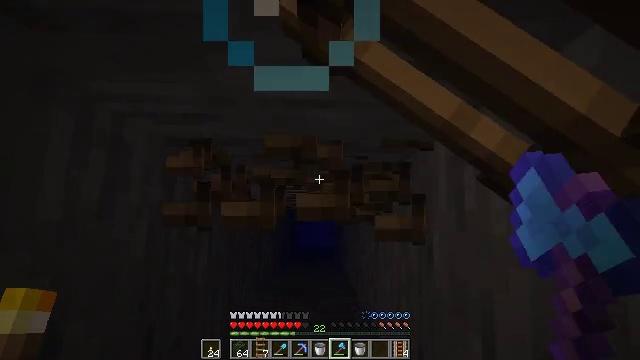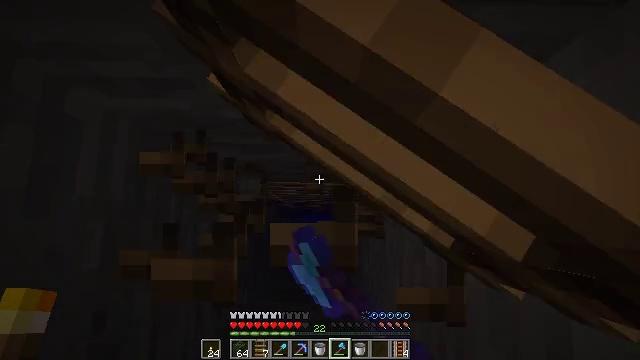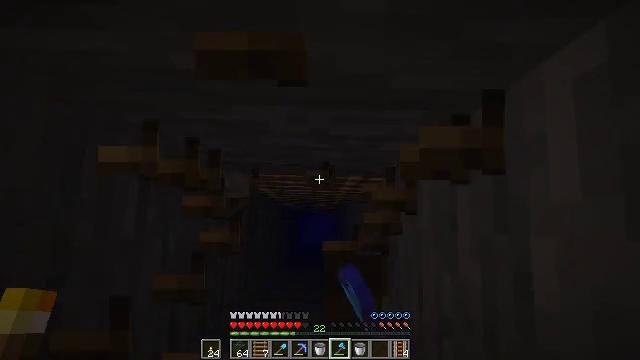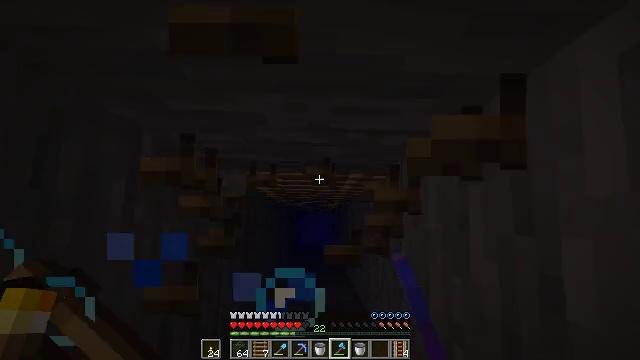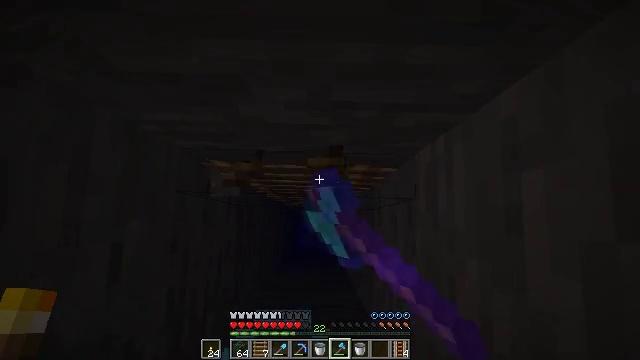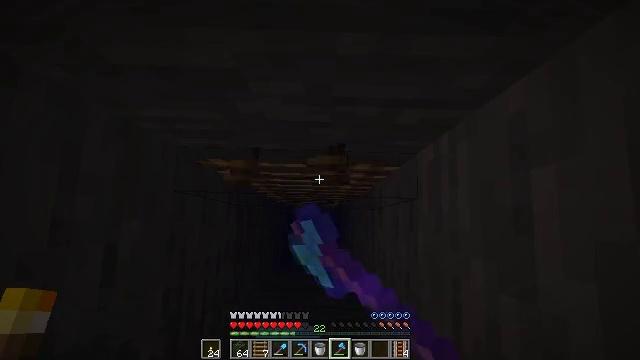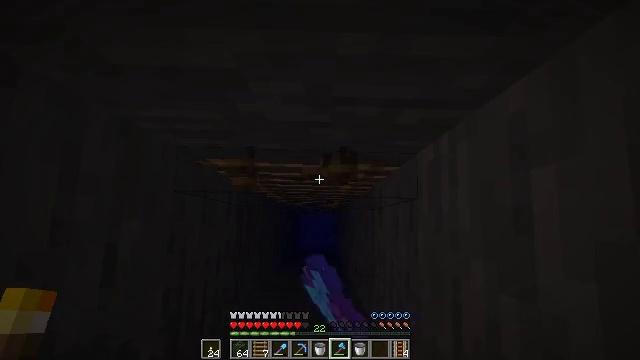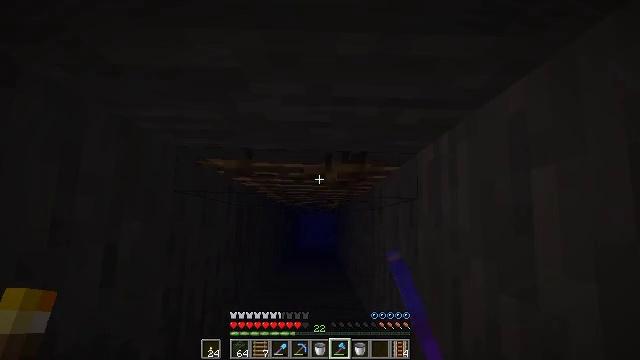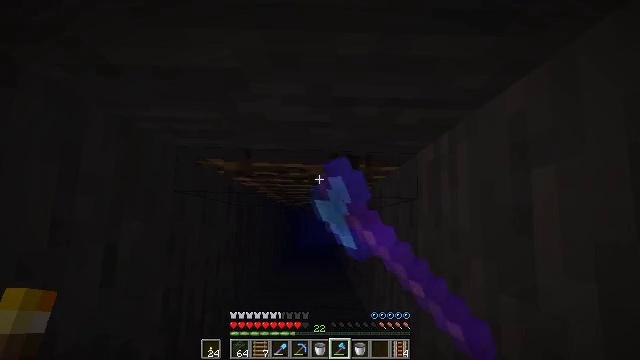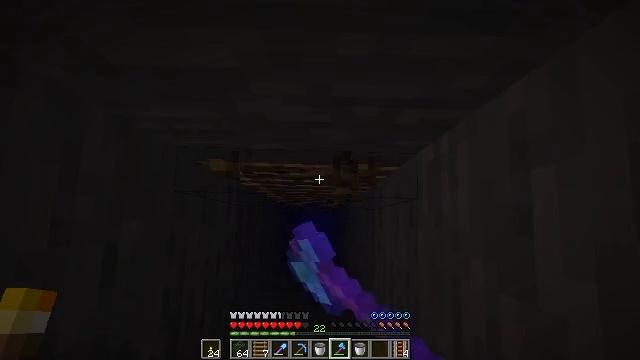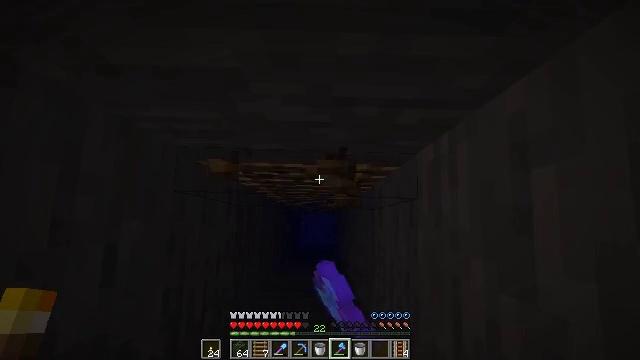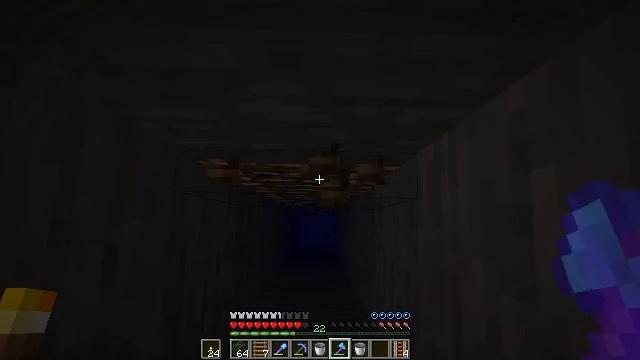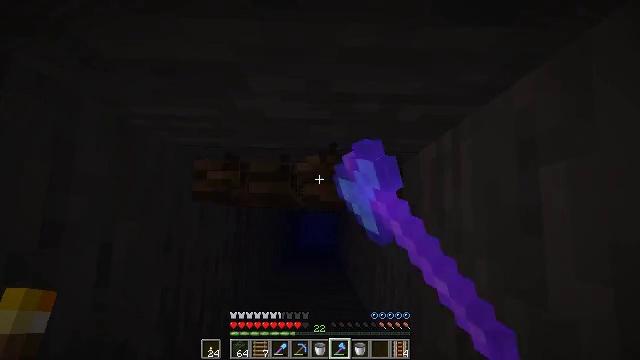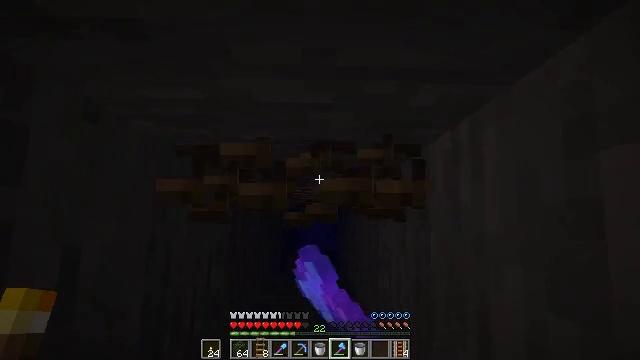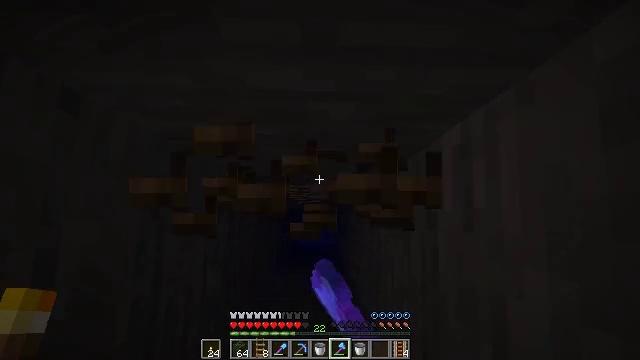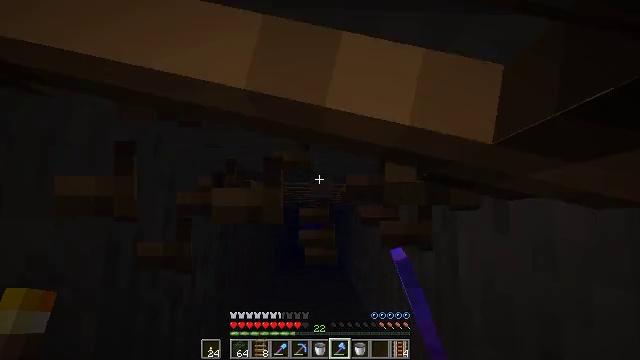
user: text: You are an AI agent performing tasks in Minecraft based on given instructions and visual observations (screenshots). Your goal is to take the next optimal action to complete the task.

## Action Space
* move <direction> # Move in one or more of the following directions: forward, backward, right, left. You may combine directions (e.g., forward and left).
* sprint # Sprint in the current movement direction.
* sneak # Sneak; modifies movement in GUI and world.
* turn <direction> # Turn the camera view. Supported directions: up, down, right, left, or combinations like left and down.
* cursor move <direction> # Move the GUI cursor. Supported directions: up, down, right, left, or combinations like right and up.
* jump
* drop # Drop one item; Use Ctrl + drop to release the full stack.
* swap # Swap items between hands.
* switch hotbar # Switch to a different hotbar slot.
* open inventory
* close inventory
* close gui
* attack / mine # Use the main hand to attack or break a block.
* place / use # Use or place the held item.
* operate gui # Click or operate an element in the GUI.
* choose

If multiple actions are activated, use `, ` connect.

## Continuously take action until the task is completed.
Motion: motion action
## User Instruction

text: Collect the ladder block.
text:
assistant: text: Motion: sneak, attack / mine
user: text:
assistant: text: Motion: sneak, attack / mine
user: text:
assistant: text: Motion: sneak, attack / mine
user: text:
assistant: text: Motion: sneak, attack / mine
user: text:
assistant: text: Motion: sneak, attack / mine
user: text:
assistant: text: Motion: sneak, attack / mine
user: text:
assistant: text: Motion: sneak, attack / mine
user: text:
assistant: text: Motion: sneak, attack / mine
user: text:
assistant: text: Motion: sneak, attack / mine
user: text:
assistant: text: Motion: sneak, attack / mine
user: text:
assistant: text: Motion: sneak, attack / mine
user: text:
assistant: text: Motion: sneak, attack / mine
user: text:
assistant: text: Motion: sneak, attack / mine
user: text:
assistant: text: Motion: sneak, attack / mine
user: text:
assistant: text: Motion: sneak, attack / mine
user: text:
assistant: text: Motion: sneak, attack / mine
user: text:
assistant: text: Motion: sneak, attack / mine
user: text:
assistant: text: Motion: sneak, attack / mine
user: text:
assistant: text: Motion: sneak, attack / mine
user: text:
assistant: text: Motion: sneak, attack / mine
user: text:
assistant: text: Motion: sneak, attack / mine
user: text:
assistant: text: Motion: sneak, attack / mine
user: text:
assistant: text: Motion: sneak, attack / mine
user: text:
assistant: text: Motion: sneak, attack / mine
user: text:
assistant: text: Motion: sneak, attack / mine
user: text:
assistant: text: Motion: sneak, attack / mine
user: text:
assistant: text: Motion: sneak, attack / mine
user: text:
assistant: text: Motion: sneak, attack / mine
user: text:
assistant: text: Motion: sneak, attack / mine
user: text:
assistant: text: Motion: sneak, attack / mine